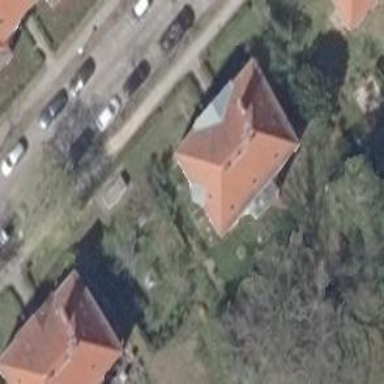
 featuring hipped roof made of red roof tiles."